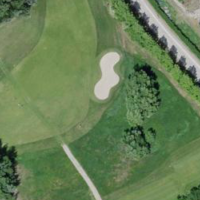
EUNIS habitat code: 53
Species observed at this site:
Cornus sanguinea
Rumex obtusifolius